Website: home-depot
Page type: delivery-shipping
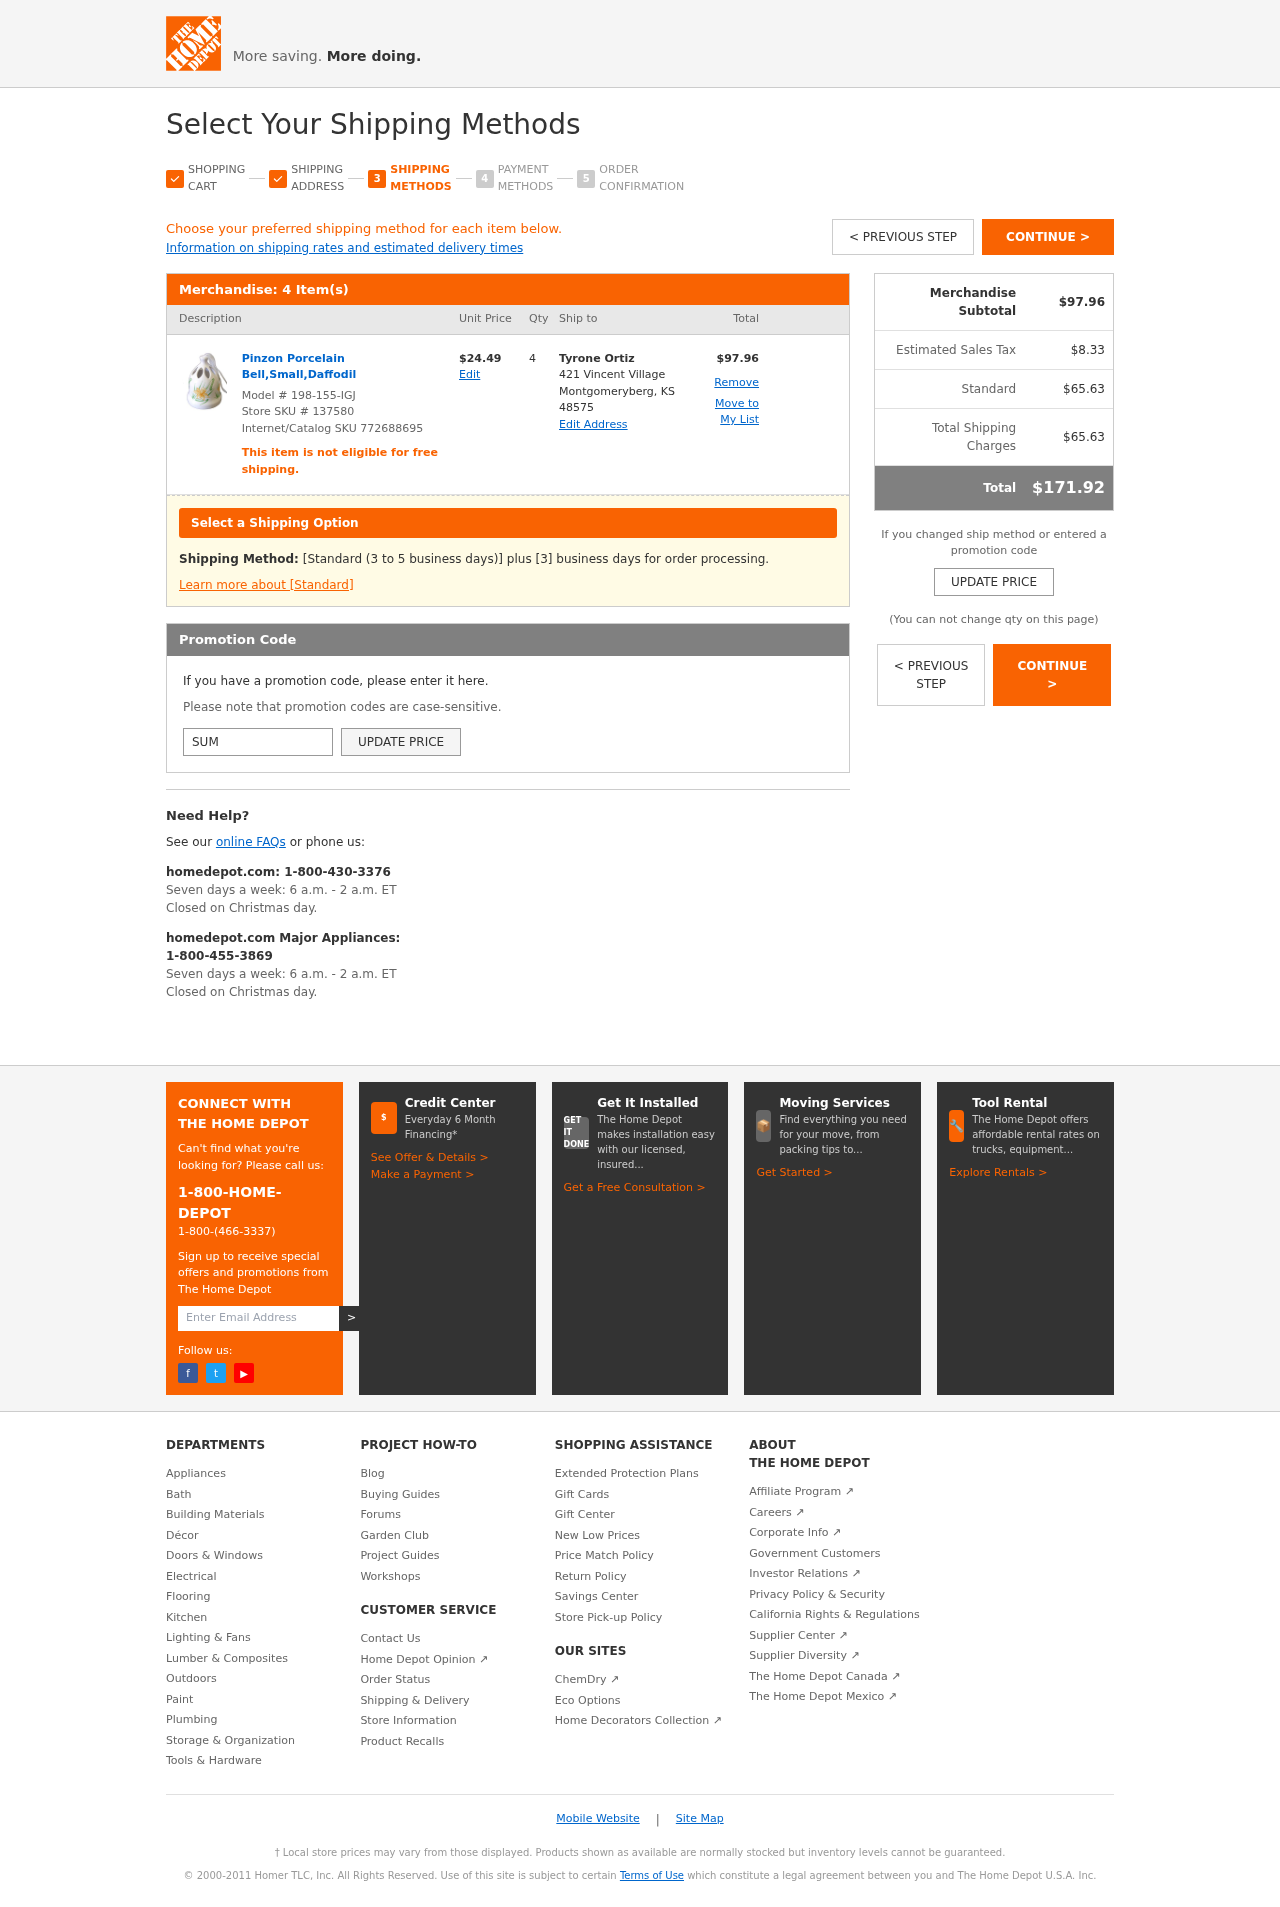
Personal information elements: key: PII_CITY_STATE_ZIP
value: Montgomeryberg, KS 48575
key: PII_FULLNAME
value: Tyrone Ortiz
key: PII_PROMO_CODE
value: SUMMER32
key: PII_STREET
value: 421 Vincent Village
Product elements: key: PRODUCT1_NAME
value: Pinzon Porcelain Bell,Small,Daffodil
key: PRODUCT1_PRICE
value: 24.49
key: PRODUCT1_QUANTITY
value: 4
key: PRODUCT_MODEL_NUMBER
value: Model # 198-155-IGJ
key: PRODUCT1_LINE_TOTAL
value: $97.96
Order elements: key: ORDER_NUM_ITEMS
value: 4 Item(s)
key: ORDER_SUBTOTAL
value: $97.96
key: ORDER_TAX
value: $8.33
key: ORDER_SHIPPING_COST
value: $65.63
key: ORDER_SHIPPING_TOTAL
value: $65.63
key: ORDER_TOTAL
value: $171.92
Other elements: key: STORE_SKU
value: Store SKU # 137580
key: INTERNET_SKU
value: Internet/Catalog SKU 772688695